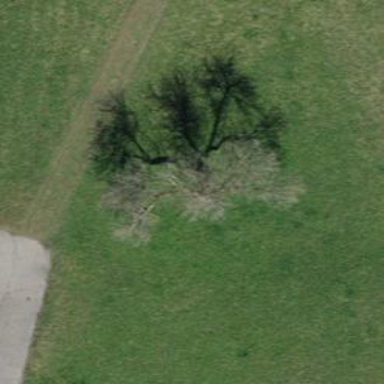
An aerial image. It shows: Agricultural area with deciduous broadleaved trees.